Question: I have nested json file which has time zone which is in UTC format I am capturing that and putting it into a column and then trying to convert that to cst by creating a column for CST but it is not converting can anybody help am posting the code below
'''
def extract_json_data(fpath):
print("Extracting " + fpath)
f = open(fpath, 'r')
json_data = json.loads(f.read())
data = json_data['data']
dt = datetime.datetime.strptime(json_data['time'], "%Y-%m-%dT%H:%M:%SZ")
dt_cst = dt.astimezone(timezone('US/Central'))
_ = [row.update({'time_UTC': dt.strftime("%Y-%m-%dT%H:%M:%SZ"),
'time_CST': dt_cst.strftime("%Y-%m-%dT%H:%M:%S CST")}) for row in data]
'''

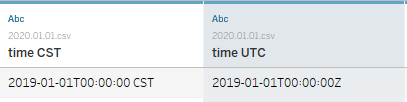
Answer: Use a format string to parse the timezone, so that the datetime object you work with is timezone-aware:
'''
from datetime import datetime
# the string actually has timezone information: Z (UTC)
timestring = "2019-01-01T00:00:00Z"
# wrong:
dt = datetime.strptime(timestring, "%Y-%m-%dT%H:%M:%SZ")
# dt is naive:
# datetime.datetime(2019, 1, 1, 0, 0)
# right:
dt = datetime.strptime(timestring, "%Y-%m-%dT%H:%M:%S%z")
# dt now knows it's in UTC:
# datetime.datetime(2019, 1, 1, 0, 0, tzinfo=datetime.timezone.utc)
'''
Now you can change the time of your datetime object to a different timezone:
'''
import pytz
tz = pytz.timezone('US/Central')
dt_cst = dt.astimezone(tz)
# datetime.datetime(2018, 12, 31, 18, 0, tzinfo=<DstTzInfo 'US/Central' CST-1 day, 18:00:00 STD>)
'''
---
A more convenient solution would be to skip 'pytz' and use 'dateutil' instead:
'''
import dateutil
timestring = "2019-01-01T00:00:00Z"
dt = dateutil.parser.parse(timestring)
# dt
# datetime.datetime(2019, 1, 1, 0, 0, tzinfo=tzutc())
'''